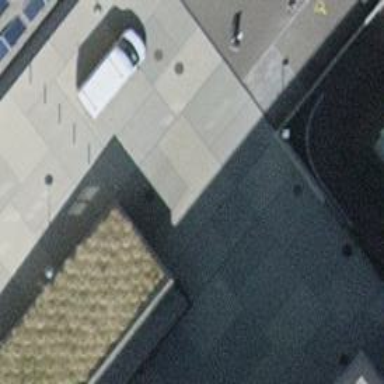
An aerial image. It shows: Parking area.